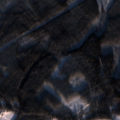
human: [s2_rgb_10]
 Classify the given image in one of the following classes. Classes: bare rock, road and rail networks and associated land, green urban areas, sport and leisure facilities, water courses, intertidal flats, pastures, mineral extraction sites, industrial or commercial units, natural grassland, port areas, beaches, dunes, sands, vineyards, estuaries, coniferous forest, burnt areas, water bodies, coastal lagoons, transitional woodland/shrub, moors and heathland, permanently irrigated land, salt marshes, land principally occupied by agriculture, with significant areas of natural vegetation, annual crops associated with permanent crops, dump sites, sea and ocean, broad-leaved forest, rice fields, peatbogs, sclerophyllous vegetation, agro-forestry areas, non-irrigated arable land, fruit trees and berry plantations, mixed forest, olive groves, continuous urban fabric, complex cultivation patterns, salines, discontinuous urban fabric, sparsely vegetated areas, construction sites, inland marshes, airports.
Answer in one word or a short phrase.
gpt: coniferous forest, mixed forest, transitional woodland/shrub, water bodies